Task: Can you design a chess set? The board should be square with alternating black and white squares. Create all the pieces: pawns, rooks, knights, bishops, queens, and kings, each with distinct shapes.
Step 4625:
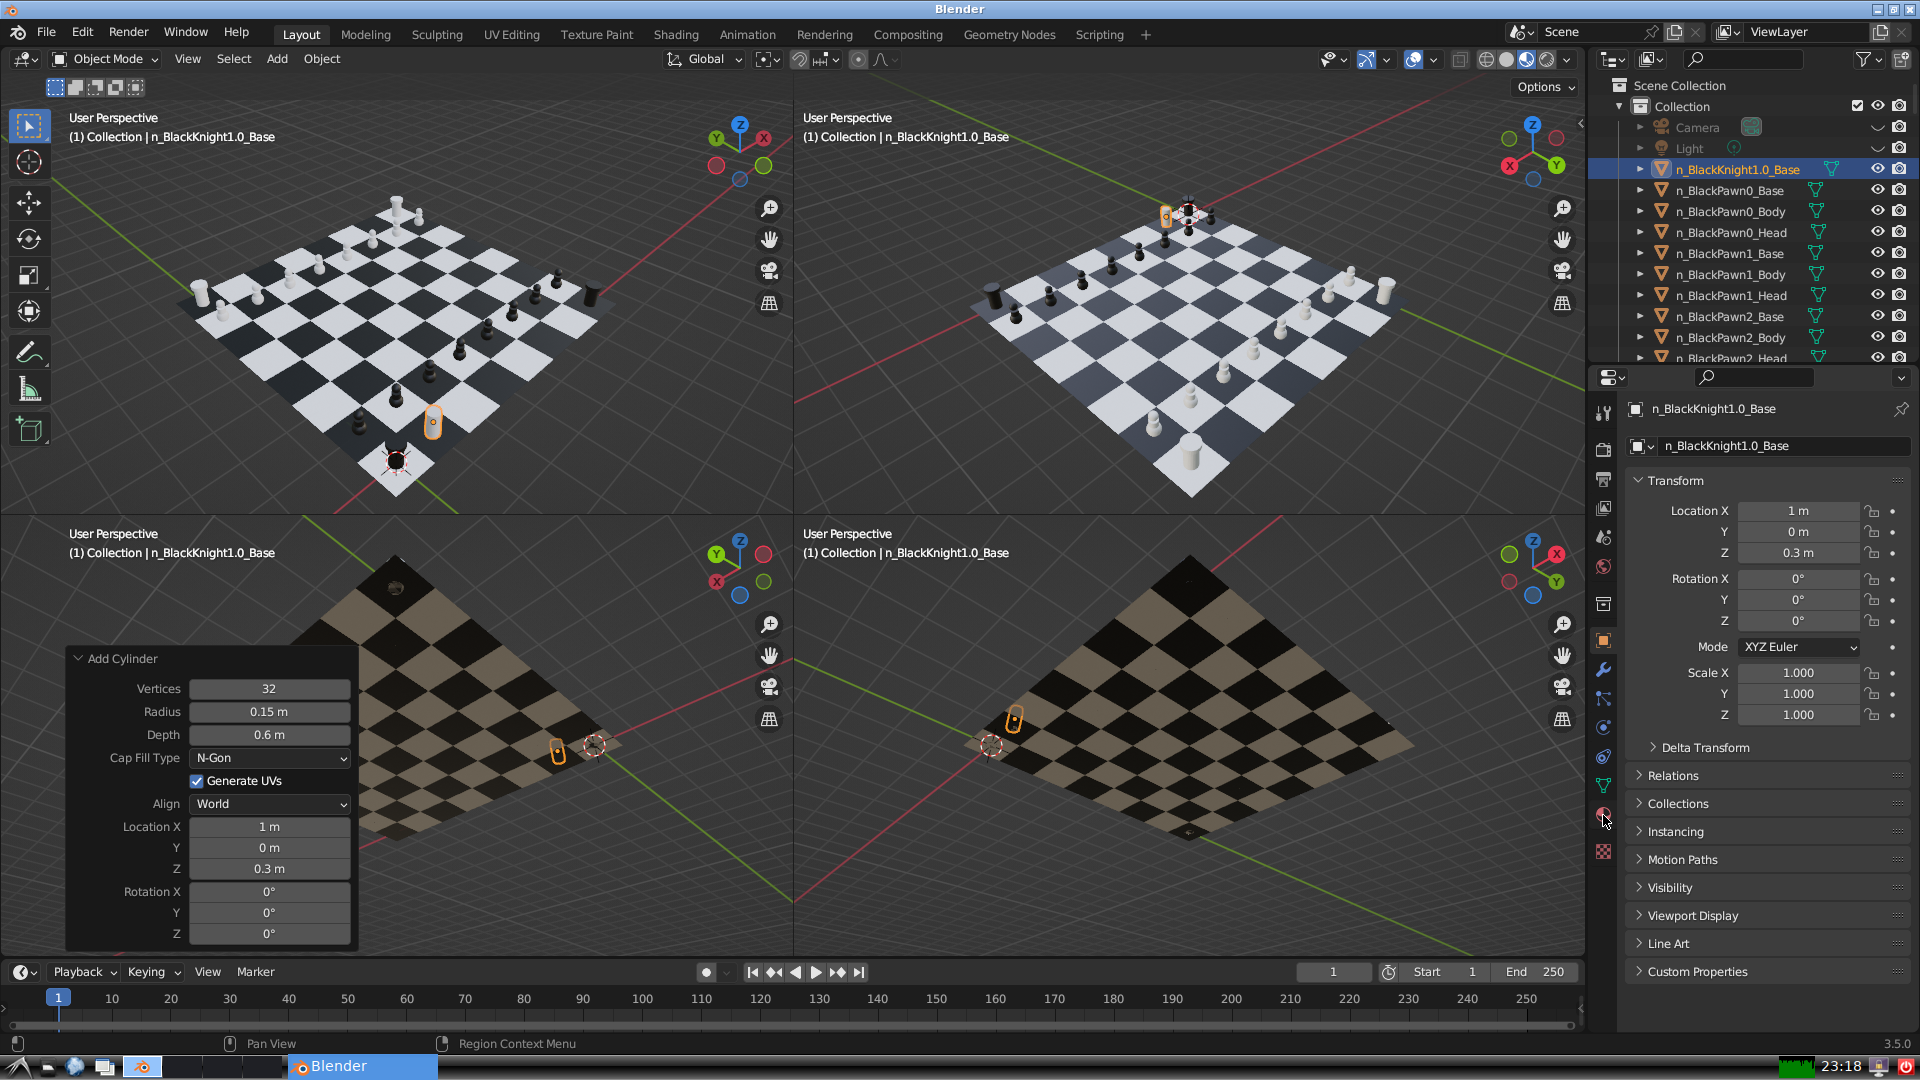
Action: click: no